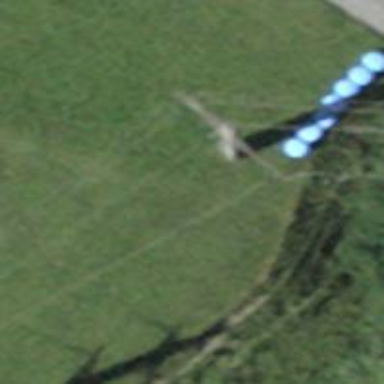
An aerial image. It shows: Three power lines with cables.